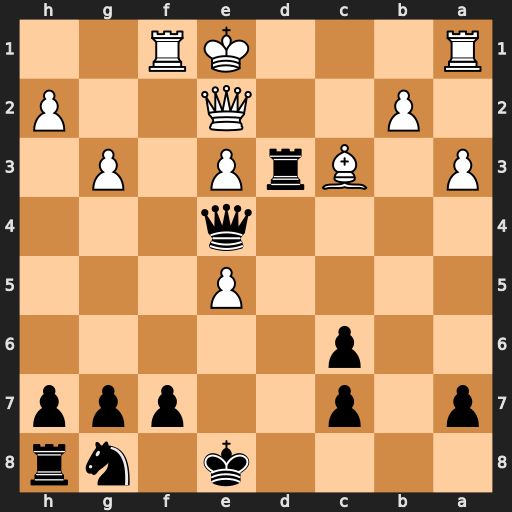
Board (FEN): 4k1nr/p1p2ppp/2p5/4P3/4q3/P1BrP1P1/1P2Q2P/R3KR2
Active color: b
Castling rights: Qk
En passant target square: -
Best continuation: Rxe3 Qxe3 Qxe3+